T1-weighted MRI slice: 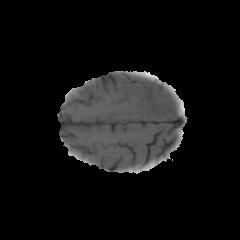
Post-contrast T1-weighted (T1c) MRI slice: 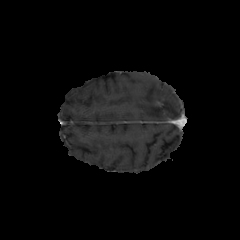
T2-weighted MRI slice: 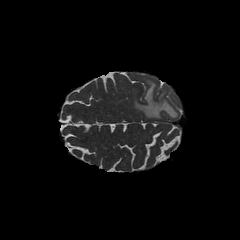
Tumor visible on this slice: yes